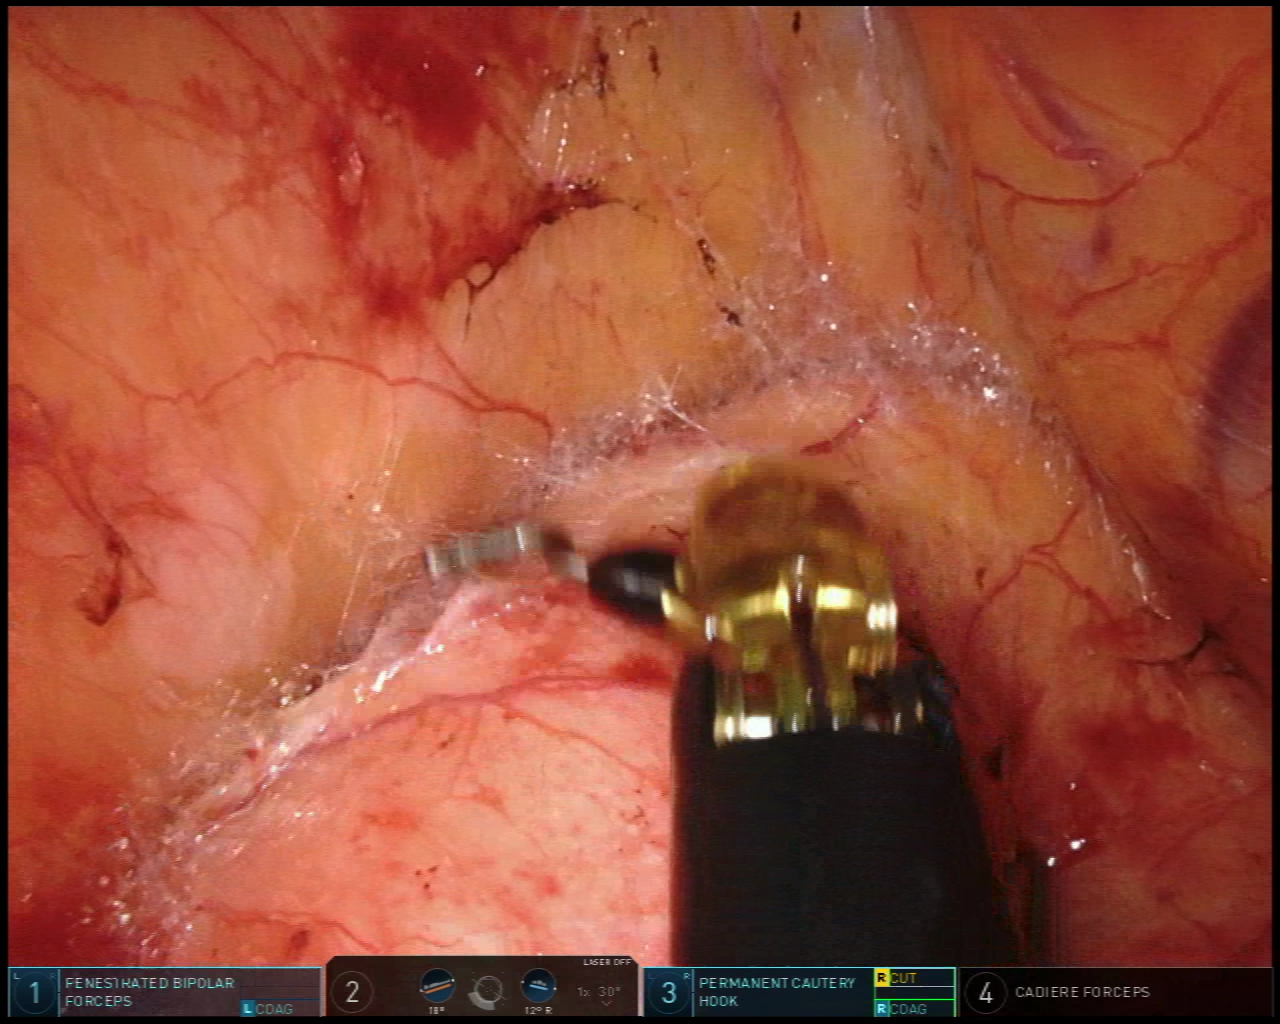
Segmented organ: pancreas
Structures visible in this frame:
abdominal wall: no
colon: no
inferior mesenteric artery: no
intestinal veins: no
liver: no
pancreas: yes
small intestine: no
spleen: no
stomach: no
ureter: no
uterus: no
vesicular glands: no